Pattern: HistMatch
Description: Transform an image so that its histogram matches a random histogram.
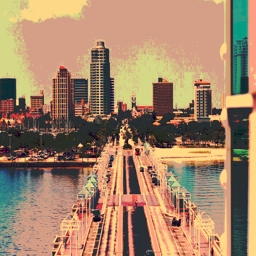
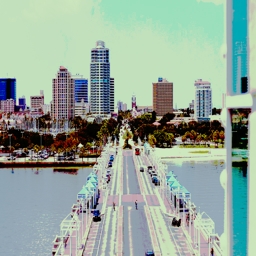
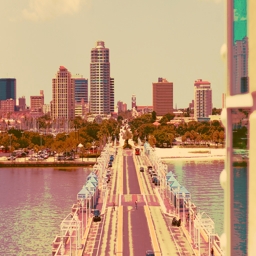
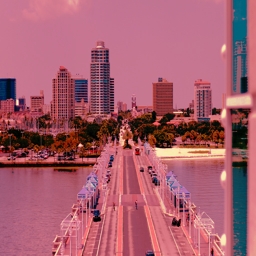